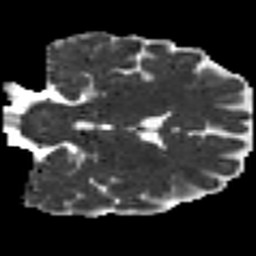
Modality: MD
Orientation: coronal
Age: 47
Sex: male
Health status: ill
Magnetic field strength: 3 T
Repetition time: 9 s
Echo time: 0.093 s